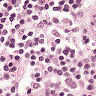
Metastatic tissue present: no